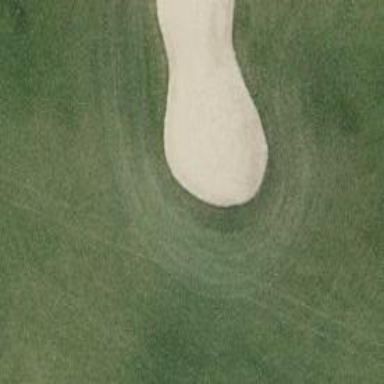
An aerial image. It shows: Golf bunker.